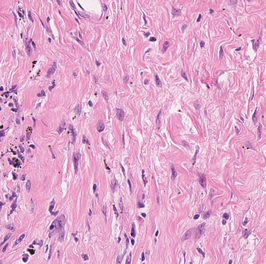
Tumor epithelial tissue: no
Tumor-associated stroma tissue: yes
Normal tissue: no